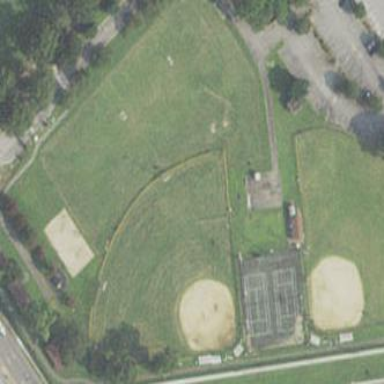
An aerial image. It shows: Baseball pitch for leisure and sports activities.